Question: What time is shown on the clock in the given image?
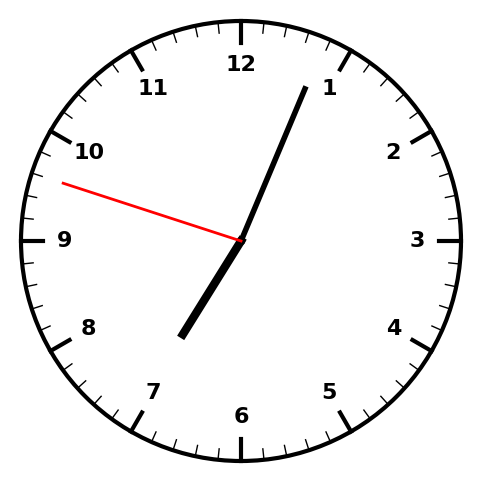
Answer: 07:03:48